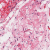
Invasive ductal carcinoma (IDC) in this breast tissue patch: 1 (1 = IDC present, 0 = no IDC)